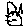
Label: cat